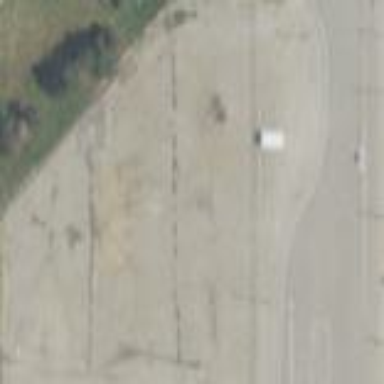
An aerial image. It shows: Parking area with surface.